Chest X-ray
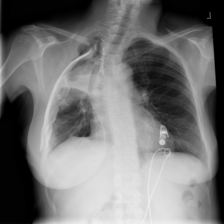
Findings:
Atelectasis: negative
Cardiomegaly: negative
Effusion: negative
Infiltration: negative
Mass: negative
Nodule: negative
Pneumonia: negative
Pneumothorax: negative
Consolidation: negative
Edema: negative
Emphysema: negative
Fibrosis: negative
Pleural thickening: negative
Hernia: negative